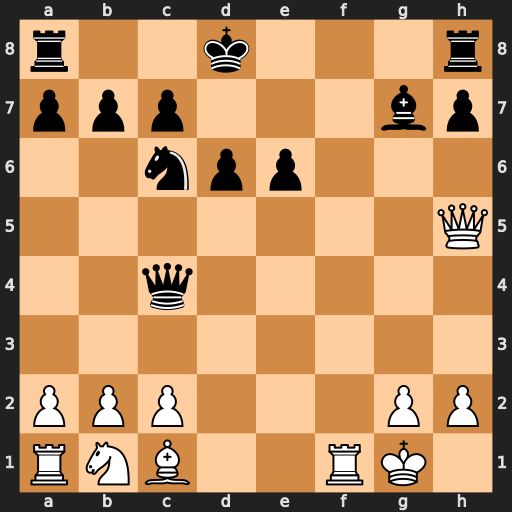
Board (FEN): r2k3r/ppp3bp/2npp3/7Q/2q5/8/PPP3PP/RNB2RK1
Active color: w
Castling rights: -
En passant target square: -
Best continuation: Qg5+ Ne7 Qxg7